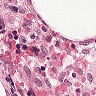
Metastatic tissue present: no